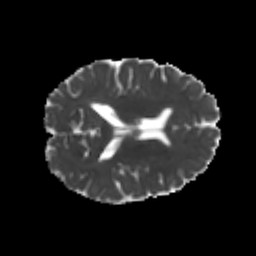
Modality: MD
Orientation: axial
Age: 22
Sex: female
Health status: healthy
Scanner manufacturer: philips
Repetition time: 7.385 s
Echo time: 0.08599 s